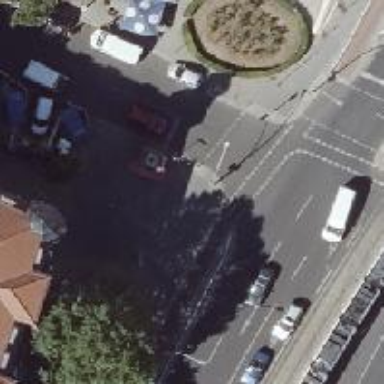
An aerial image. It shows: Crossing with traffic signals.